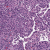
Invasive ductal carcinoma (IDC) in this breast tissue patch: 1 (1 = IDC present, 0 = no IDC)